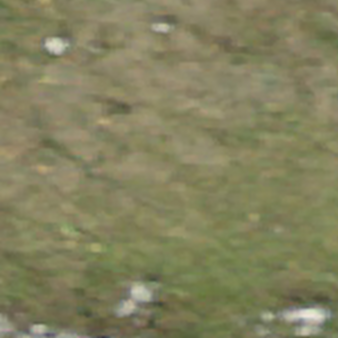
Label: other